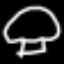
Label: mushroom